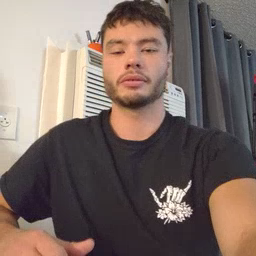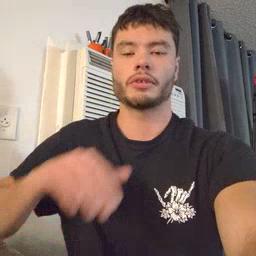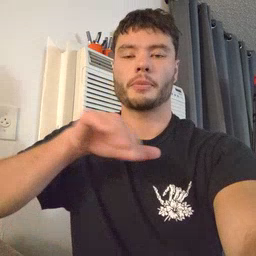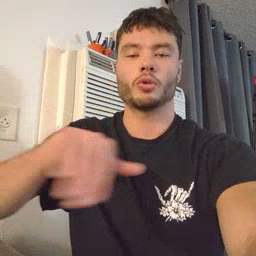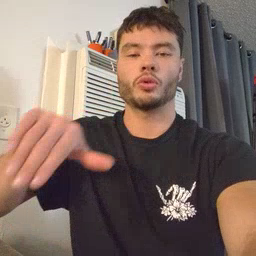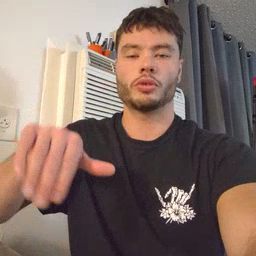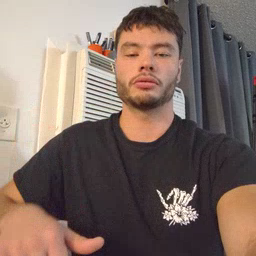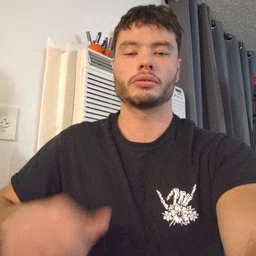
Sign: pool